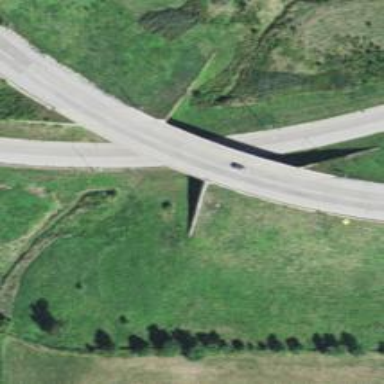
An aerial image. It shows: Asphalt motorway link.